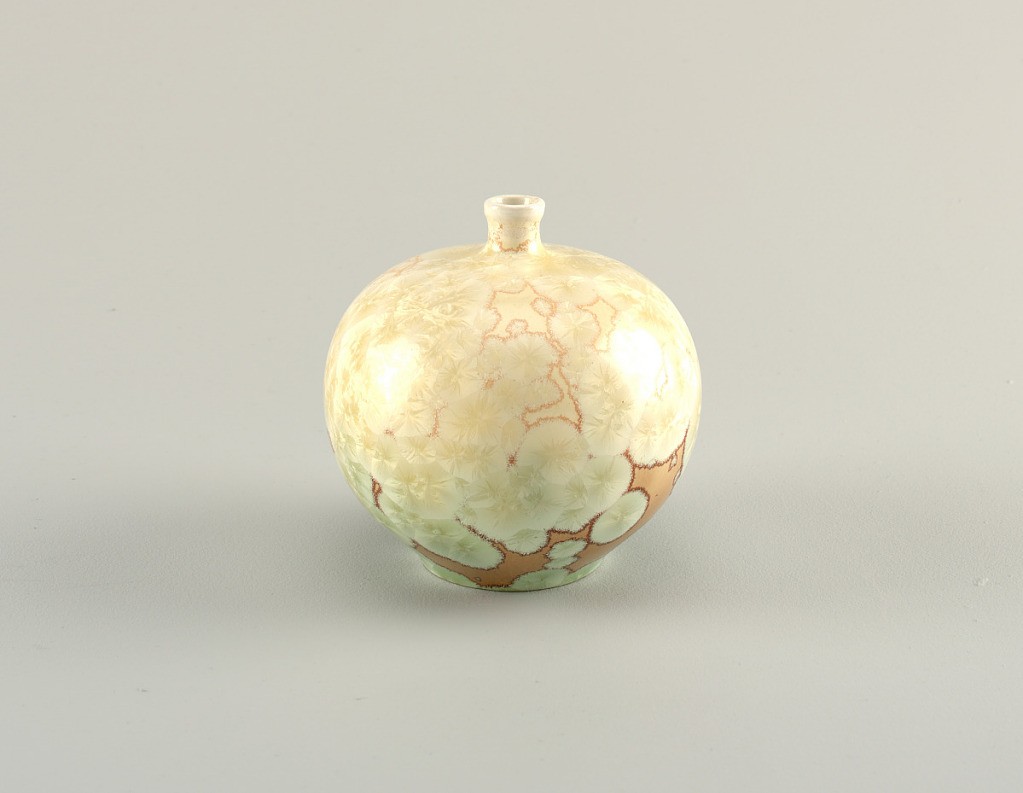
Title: Vase
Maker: University City Pottery
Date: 1913
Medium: Glazed porcelain
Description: Thrown, porcelain spherical body with crystalline glaze shading from ivory to light green, on background shading from a light to dark beige color.  Semi-glossy finish.